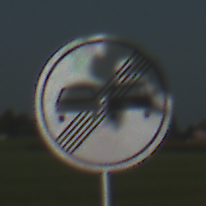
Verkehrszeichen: EndeUeberholverbot
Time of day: MorningAfternoon
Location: Outdoor (Nature)
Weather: Clear
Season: NotSpecified
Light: Natural